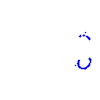
Particle: proton